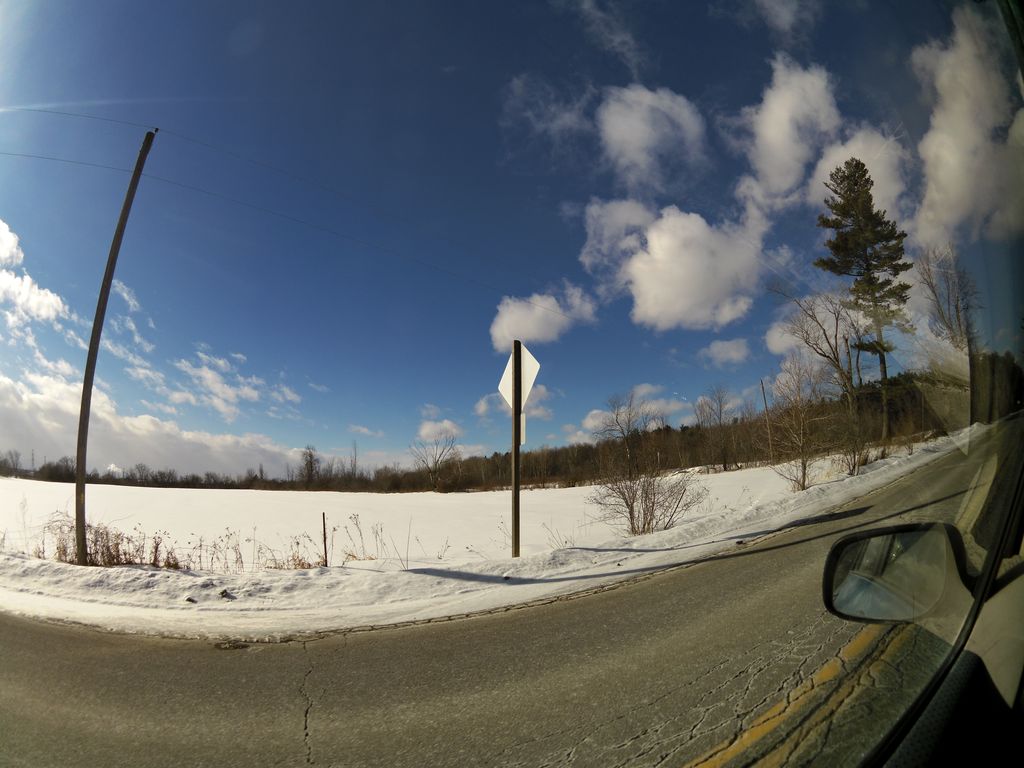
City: ottawa-gatineau